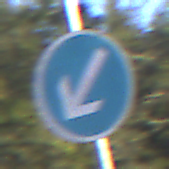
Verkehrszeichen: VorgeschriebeneVorbeifahrtLinks
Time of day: MorningAfternoon
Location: Outdoor (Nature)
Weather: Clear
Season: Winter
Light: Natural